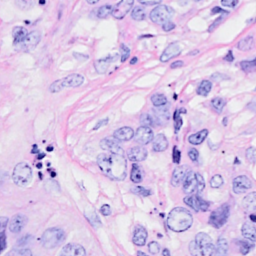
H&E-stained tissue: Breast